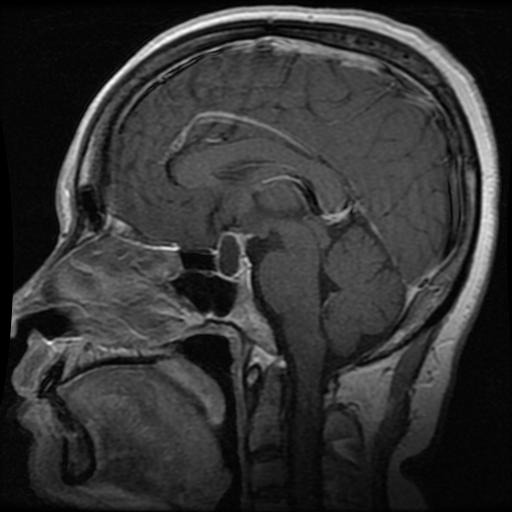
Label: pituitary